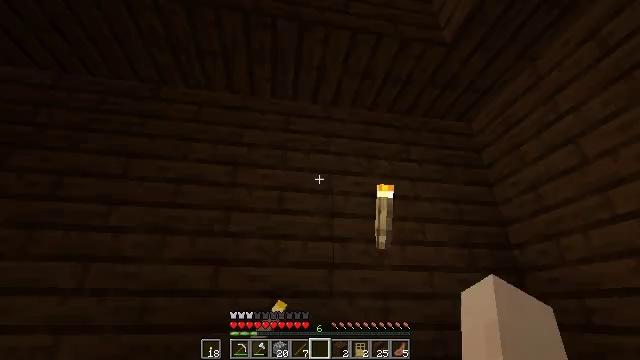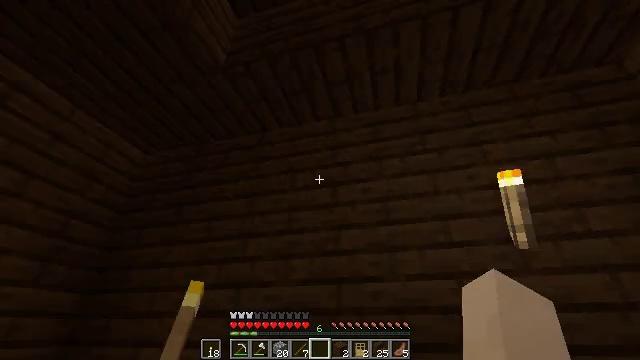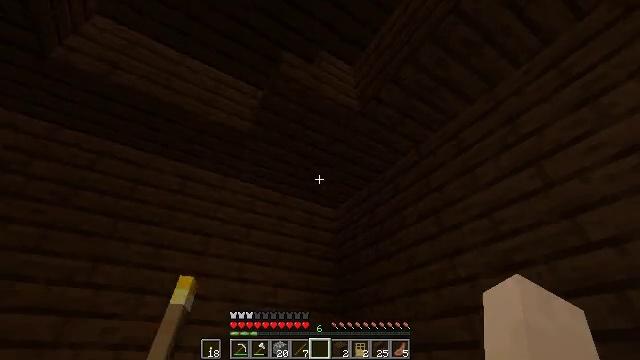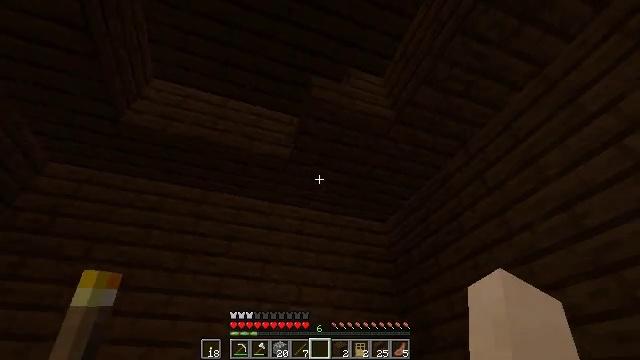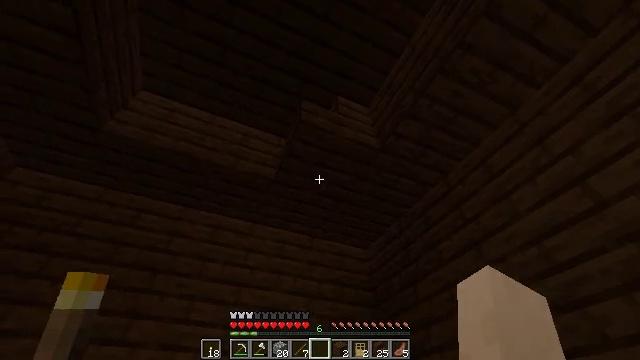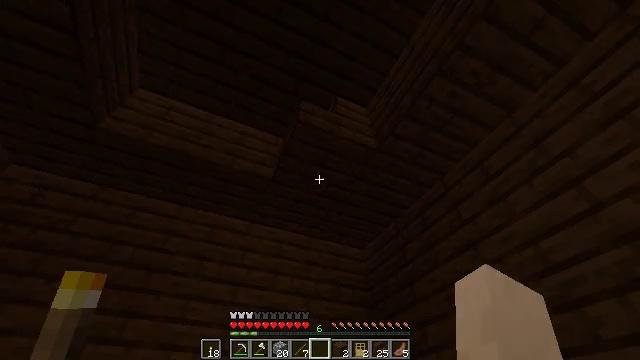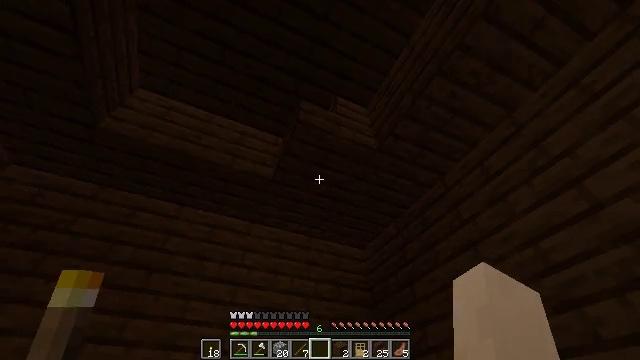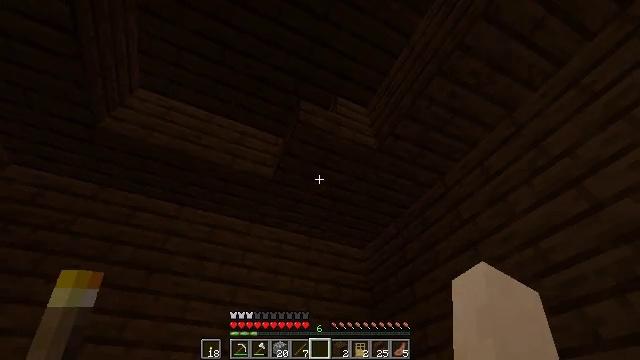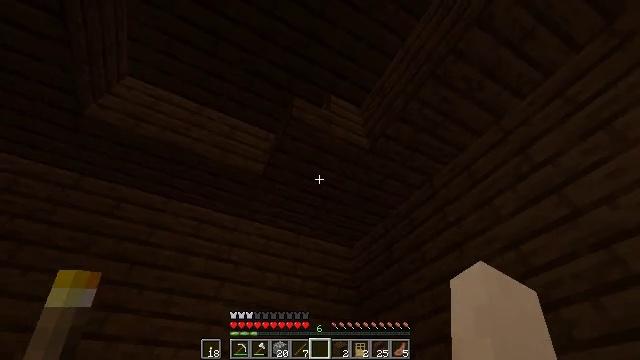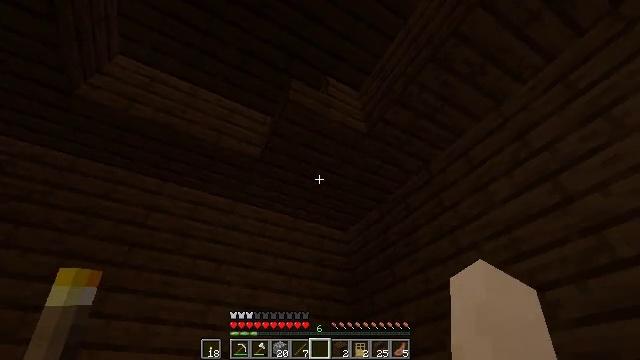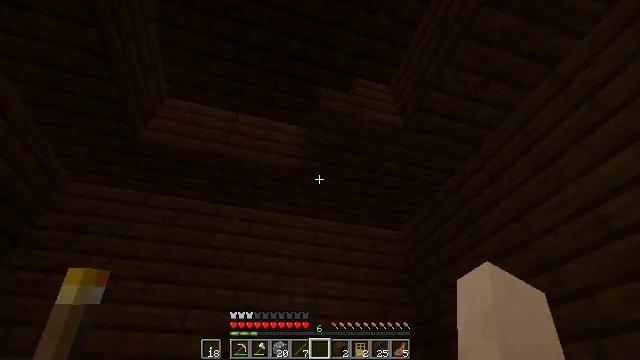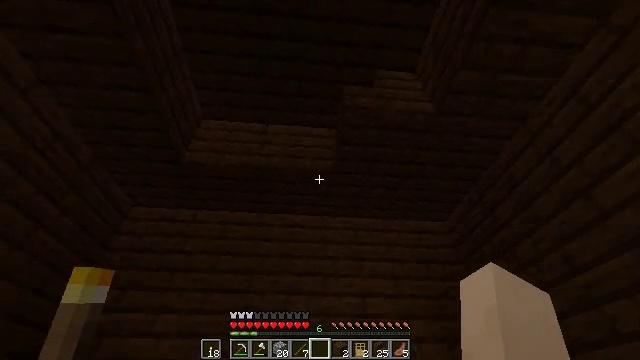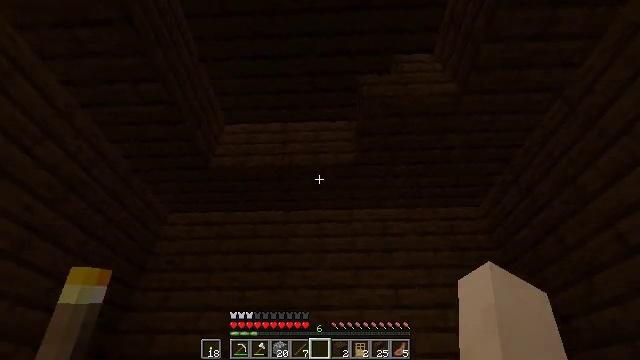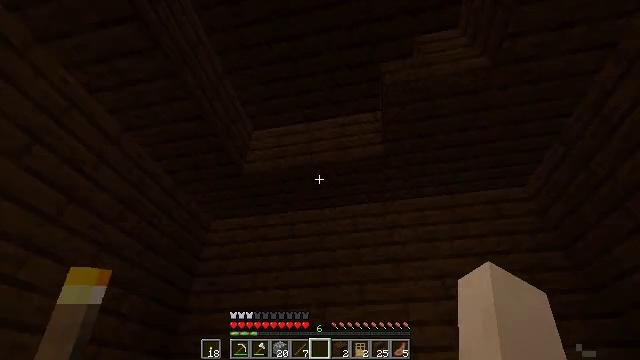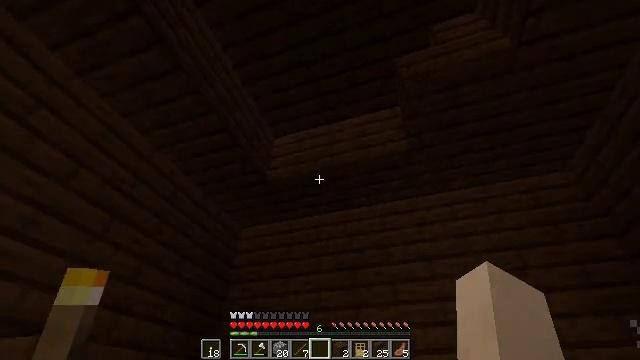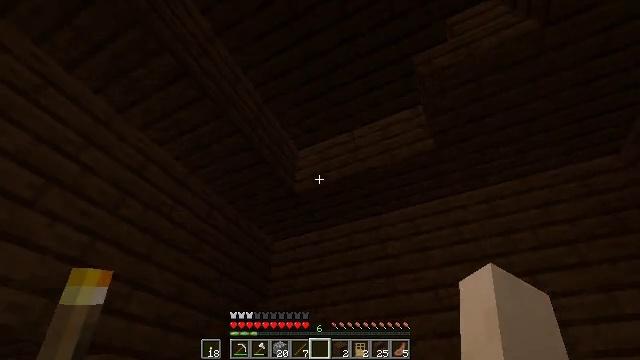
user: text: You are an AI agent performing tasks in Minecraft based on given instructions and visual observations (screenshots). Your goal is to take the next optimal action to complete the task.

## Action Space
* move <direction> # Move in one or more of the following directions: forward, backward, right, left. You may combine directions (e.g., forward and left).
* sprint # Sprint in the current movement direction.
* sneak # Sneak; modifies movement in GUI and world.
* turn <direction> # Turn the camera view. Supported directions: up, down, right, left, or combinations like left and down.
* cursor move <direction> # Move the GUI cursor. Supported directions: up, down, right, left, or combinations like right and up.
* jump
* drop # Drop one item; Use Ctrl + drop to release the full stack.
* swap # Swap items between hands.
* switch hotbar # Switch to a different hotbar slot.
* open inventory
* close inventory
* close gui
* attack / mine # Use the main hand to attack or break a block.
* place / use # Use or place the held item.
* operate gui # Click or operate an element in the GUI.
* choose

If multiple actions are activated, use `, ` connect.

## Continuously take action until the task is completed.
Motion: motion action
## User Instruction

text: Break the dark oak stairs to collect them.
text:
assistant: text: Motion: turn left and up
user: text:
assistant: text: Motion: turn left and up
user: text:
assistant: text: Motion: turn left and up
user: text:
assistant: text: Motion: turn right and up
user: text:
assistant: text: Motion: no_op
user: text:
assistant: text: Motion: no_op
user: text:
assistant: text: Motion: no_op
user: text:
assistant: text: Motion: turn right
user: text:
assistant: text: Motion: turn down
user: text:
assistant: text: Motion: turn left and up
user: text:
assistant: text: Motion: turn left
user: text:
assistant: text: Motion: turn left and down
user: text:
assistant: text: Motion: turn left
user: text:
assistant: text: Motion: turn left
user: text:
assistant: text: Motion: turn left and up
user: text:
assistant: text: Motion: turn up
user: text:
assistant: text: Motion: turn right and up
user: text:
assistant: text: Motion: turn right and up
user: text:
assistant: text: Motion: turn right and up
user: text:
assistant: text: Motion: turn right and up, switch to hotbar 2
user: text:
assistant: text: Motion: turn right, switch to hotbar 2
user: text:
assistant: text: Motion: no_op
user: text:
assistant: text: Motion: attack / mine
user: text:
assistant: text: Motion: attack / mine
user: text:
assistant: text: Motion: attack / mine
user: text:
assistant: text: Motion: attack / mine
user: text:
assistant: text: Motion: attack / mine
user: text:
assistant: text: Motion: attack / mine
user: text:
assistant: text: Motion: attack / mine
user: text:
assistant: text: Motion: attack / mine